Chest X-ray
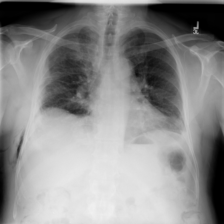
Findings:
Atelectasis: negative
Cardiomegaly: negative
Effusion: negative
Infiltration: negative
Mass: negative
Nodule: negative
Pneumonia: negative
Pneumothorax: negative
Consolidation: negative
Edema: negative
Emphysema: negative
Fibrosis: negative
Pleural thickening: negative
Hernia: negative